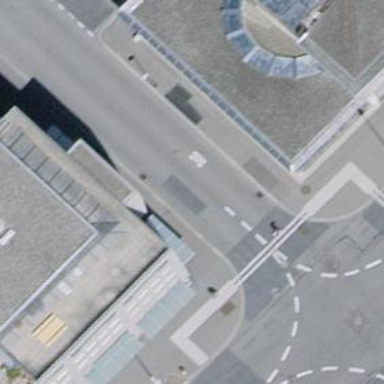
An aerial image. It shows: Building with flat roof.